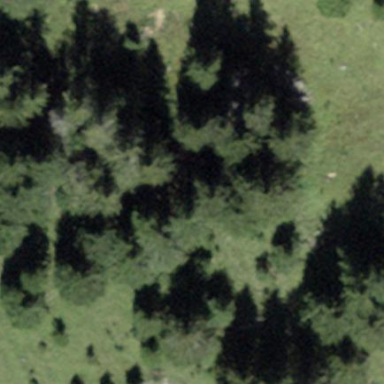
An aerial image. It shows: Forest area.